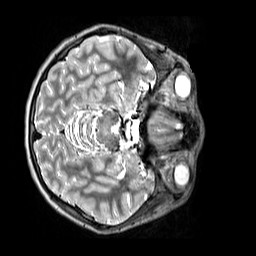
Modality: T2w
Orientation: axial
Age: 13
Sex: female
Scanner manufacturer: siemens
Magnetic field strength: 3 T
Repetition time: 3.2 s
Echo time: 0.408 s